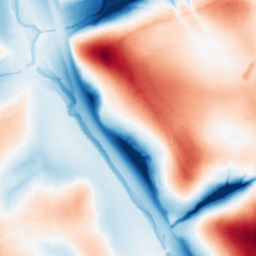
Category: trend_removal
Decomposition family: local_polynomial
Decomposition parameters: window_size: 101
degree: 1
Upsampling method: sinc_hamming
Upsampling parameters: scale: 4
kernel_size: 16
Upsampling scale: 4